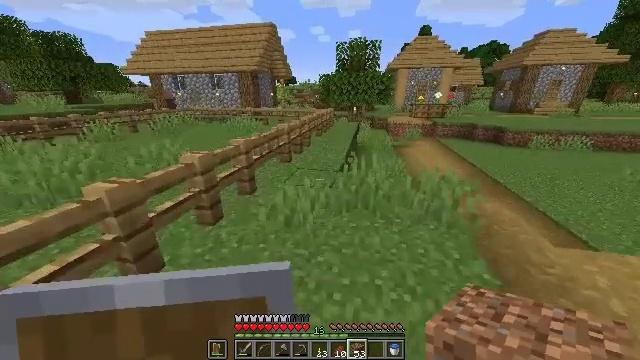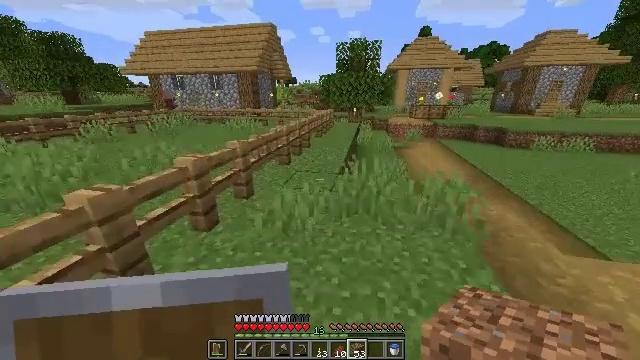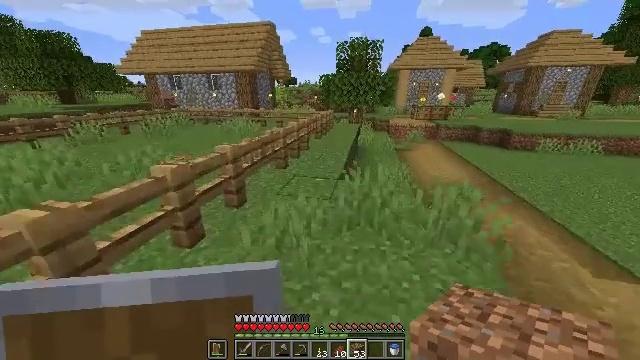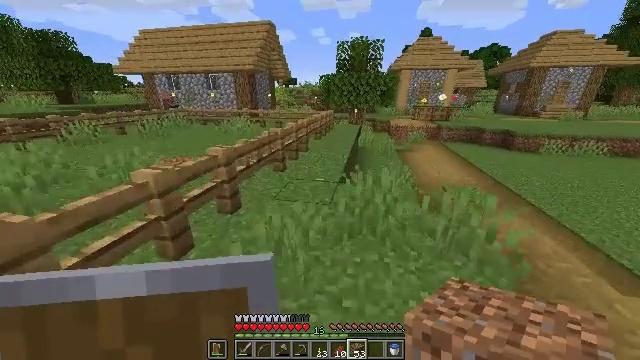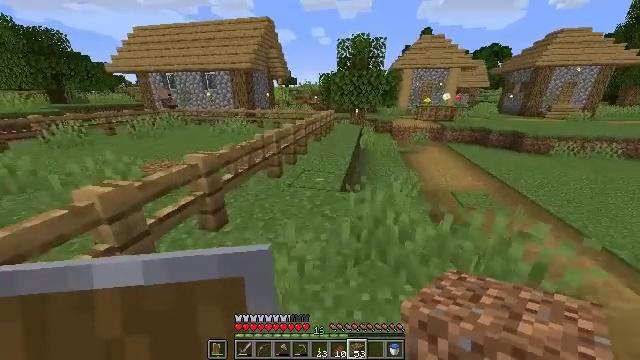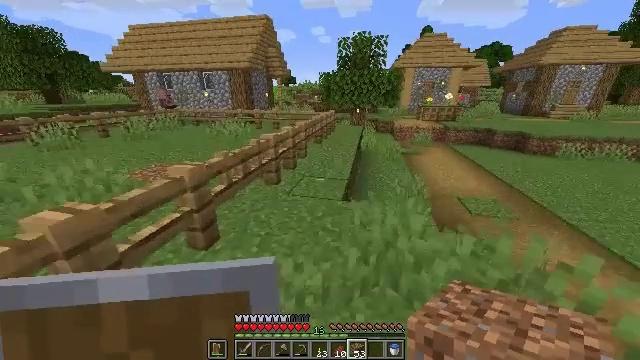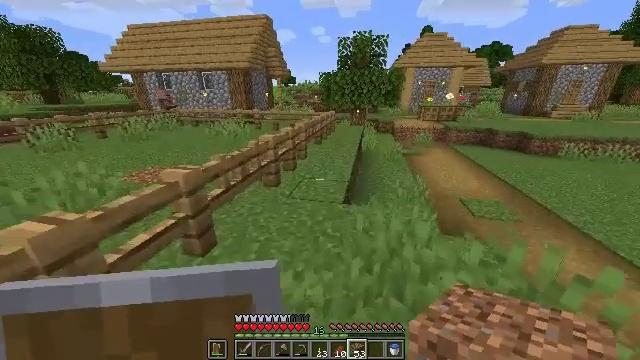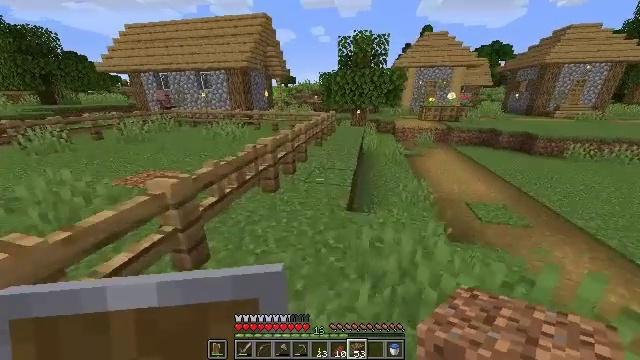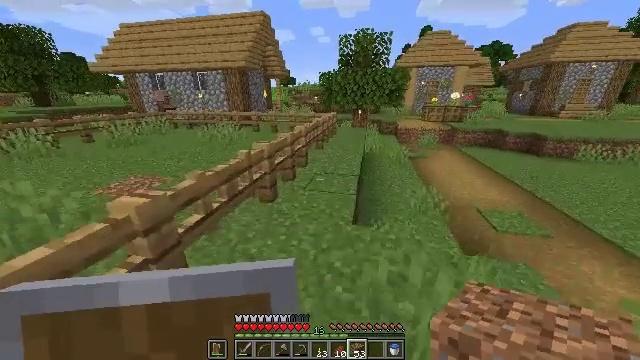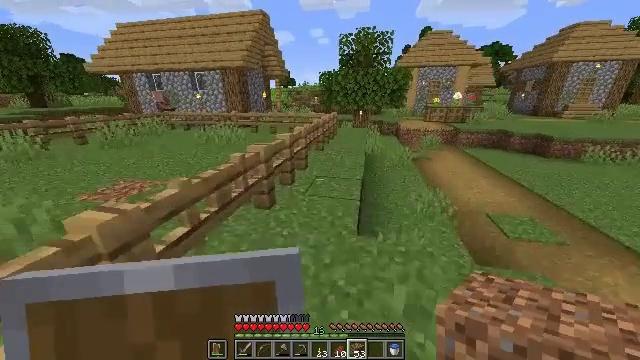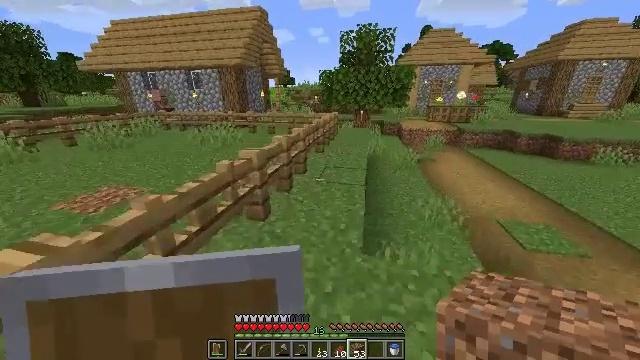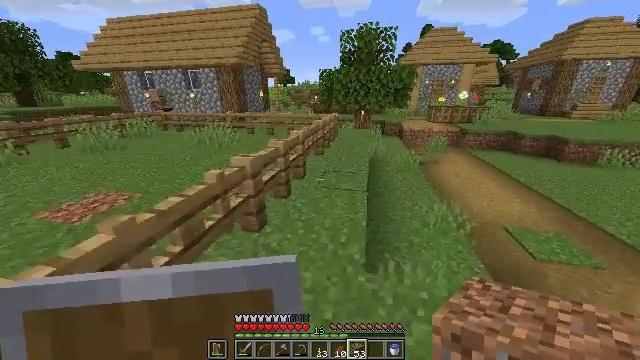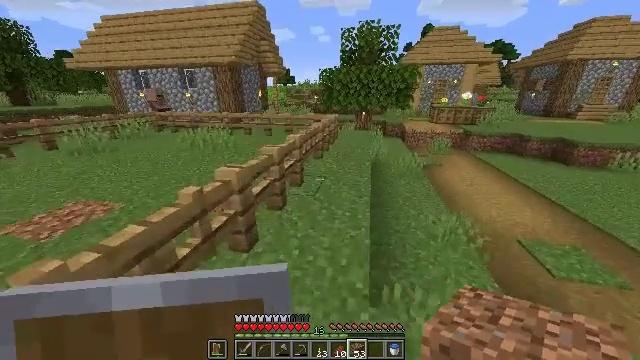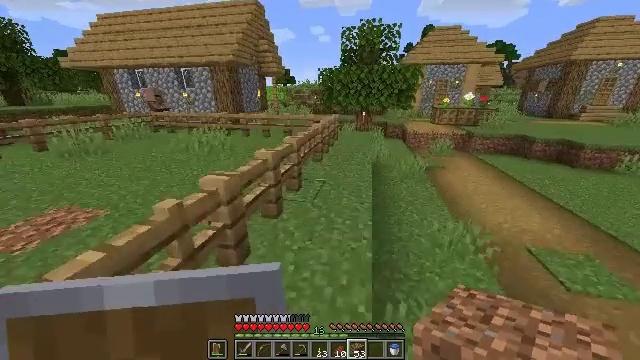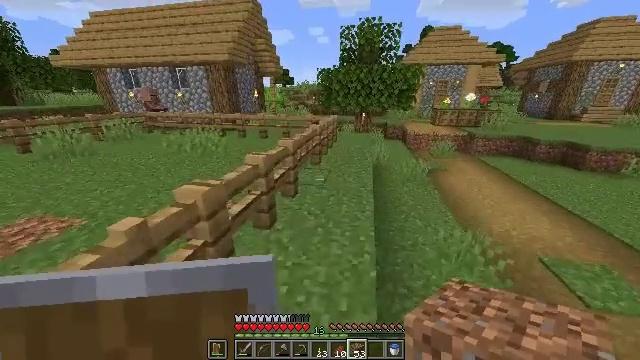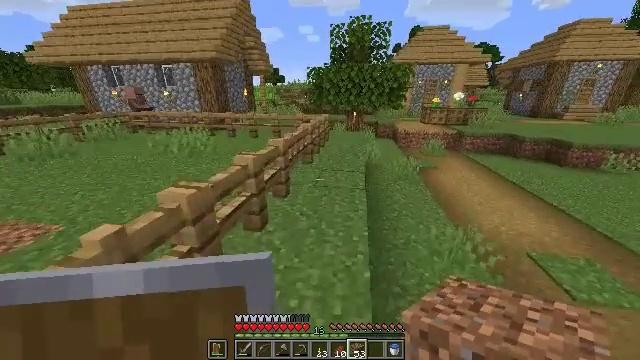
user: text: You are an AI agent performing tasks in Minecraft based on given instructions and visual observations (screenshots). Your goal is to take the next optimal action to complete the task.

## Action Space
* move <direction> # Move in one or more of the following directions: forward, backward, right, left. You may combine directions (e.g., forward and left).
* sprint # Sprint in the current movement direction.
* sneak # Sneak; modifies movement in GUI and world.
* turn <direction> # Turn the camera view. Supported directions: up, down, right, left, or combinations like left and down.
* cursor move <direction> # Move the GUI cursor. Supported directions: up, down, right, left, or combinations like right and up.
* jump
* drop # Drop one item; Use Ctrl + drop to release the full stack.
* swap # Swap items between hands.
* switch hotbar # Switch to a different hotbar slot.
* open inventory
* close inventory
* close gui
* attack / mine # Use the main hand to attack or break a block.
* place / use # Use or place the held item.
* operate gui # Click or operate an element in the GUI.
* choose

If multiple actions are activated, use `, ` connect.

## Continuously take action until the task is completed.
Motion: motion action
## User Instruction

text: Use oak materials and sticks to make an oak fence.
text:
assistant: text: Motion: move forward
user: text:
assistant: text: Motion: move forward
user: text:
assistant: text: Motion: move forward
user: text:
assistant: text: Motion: move forward
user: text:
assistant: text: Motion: move forward
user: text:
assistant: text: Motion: move forward
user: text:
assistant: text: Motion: move forward
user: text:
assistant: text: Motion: move forward
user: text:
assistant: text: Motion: move forward
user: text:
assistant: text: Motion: move forward
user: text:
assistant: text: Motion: move forward
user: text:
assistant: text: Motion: move forward
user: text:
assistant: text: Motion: move forward
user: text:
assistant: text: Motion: move forward
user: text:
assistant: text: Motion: move forward, turn right
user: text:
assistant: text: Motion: move forward, turn right
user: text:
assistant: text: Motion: move forward, turn right
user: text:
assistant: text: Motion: move forward
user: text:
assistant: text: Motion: move forward
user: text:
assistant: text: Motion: move forward
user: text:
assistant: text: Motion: move forward
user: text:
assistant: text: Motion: move forward
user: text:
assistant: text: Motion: move forward, sprint
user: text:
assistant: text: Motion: move forward, sprint
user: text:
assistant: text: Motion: move forward, sprint, turn right
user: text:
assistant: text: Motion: move forward, turn right
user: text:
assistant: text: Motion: move forward, turn right and up
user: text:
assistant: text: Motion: move forward
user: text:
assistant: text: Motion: move forward
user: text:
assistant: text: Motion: move forward